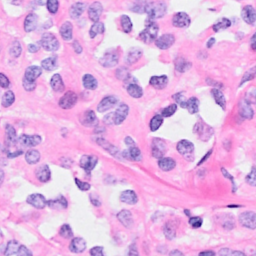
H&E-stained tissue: Breast